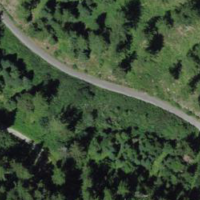
EUNIS habitat code: 43
Species observed at this site:
Chamaenerion angustifolium
Silene nutans
Capra ibex